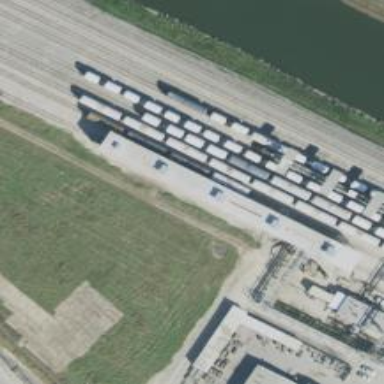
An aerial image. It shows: Railway yard used for servicing trains.